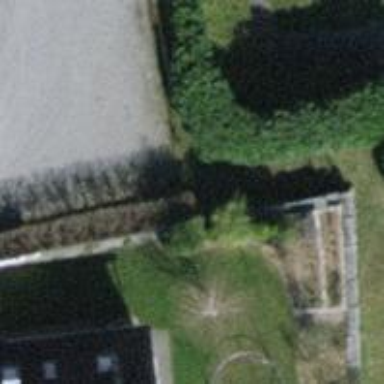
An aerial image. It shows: Footway covered with grass.